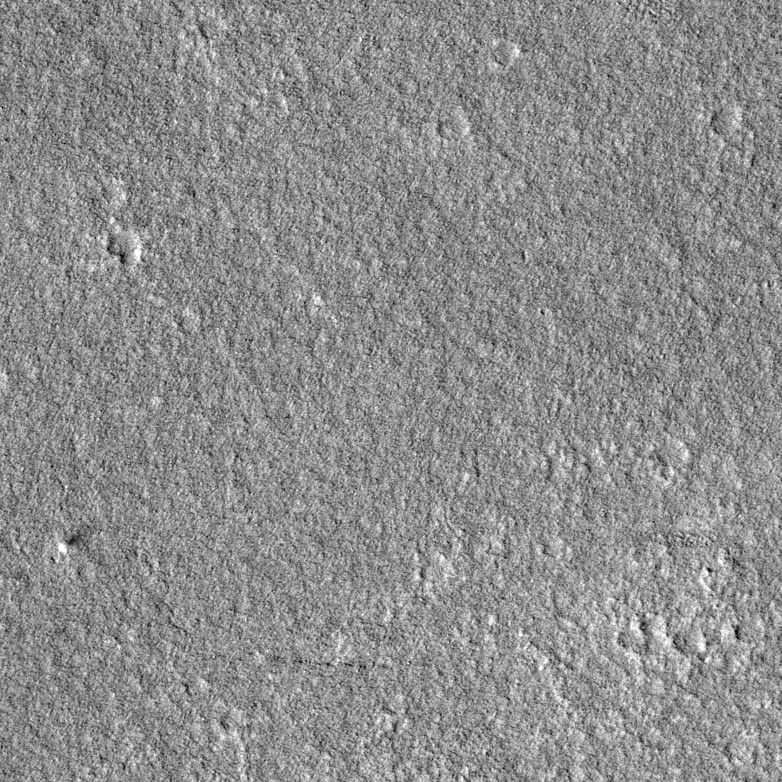
Label: dustdevil